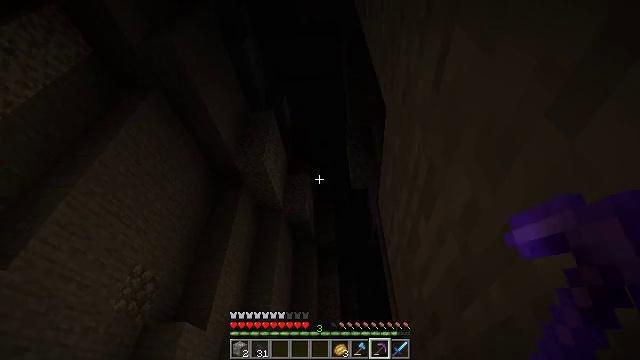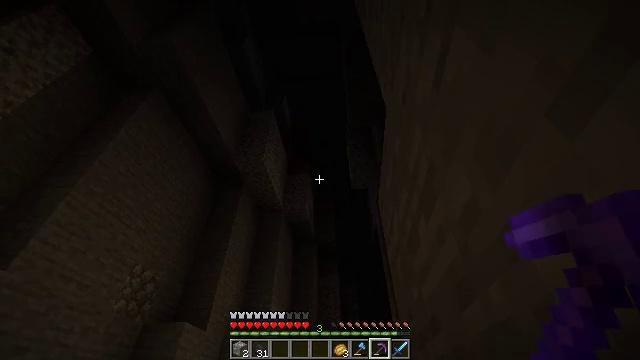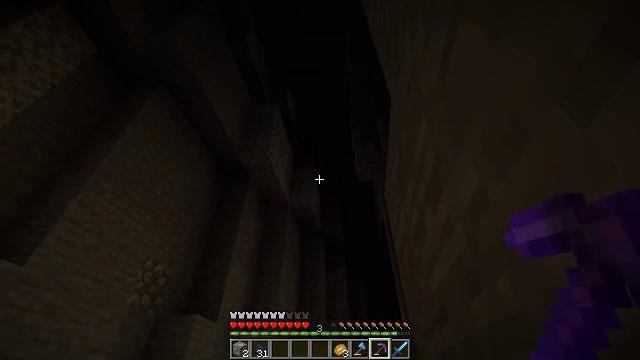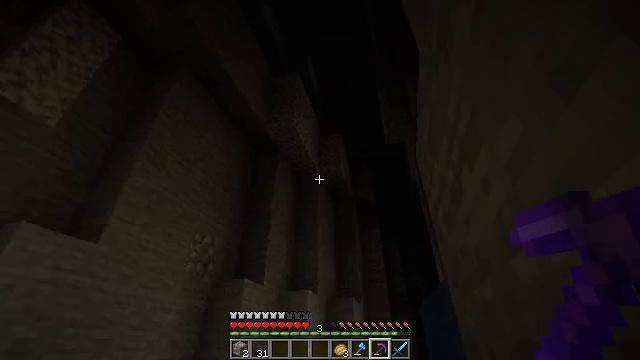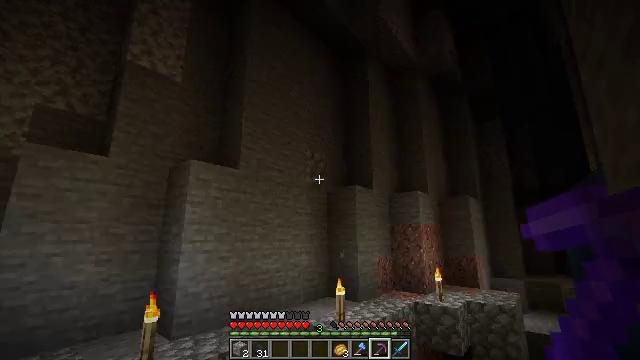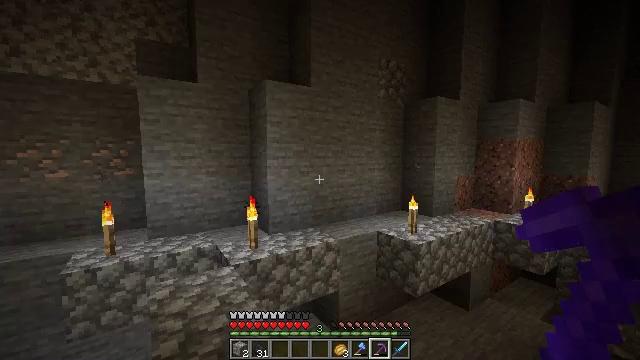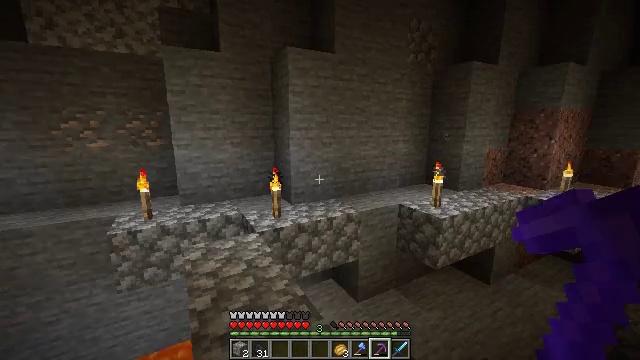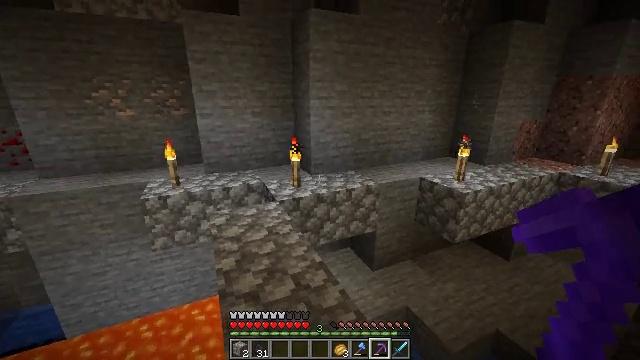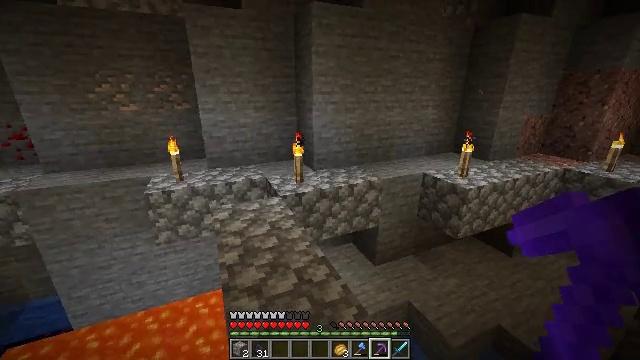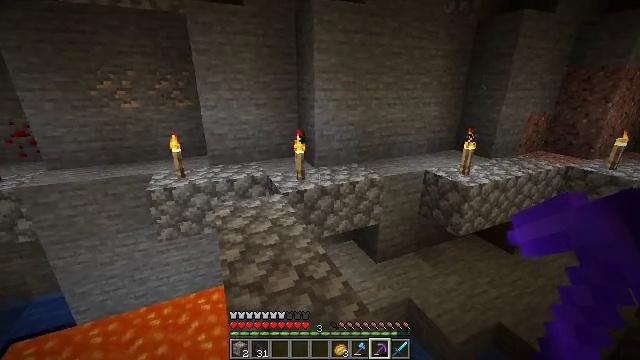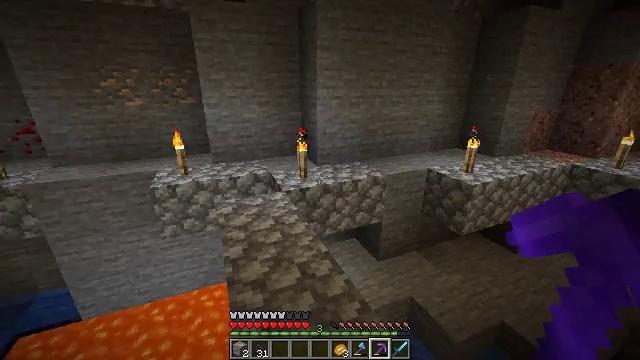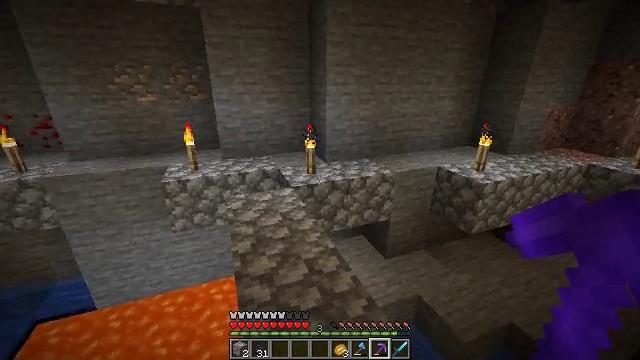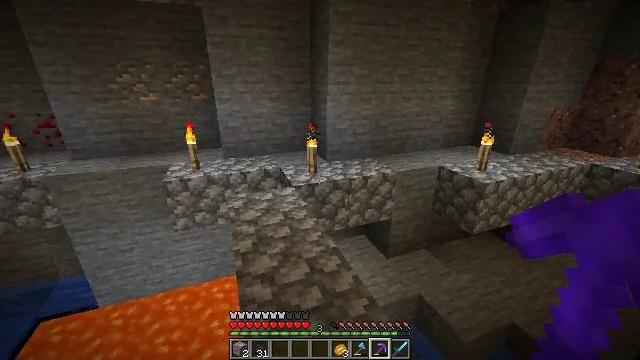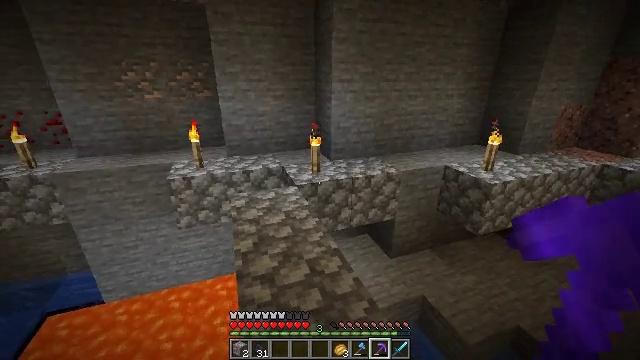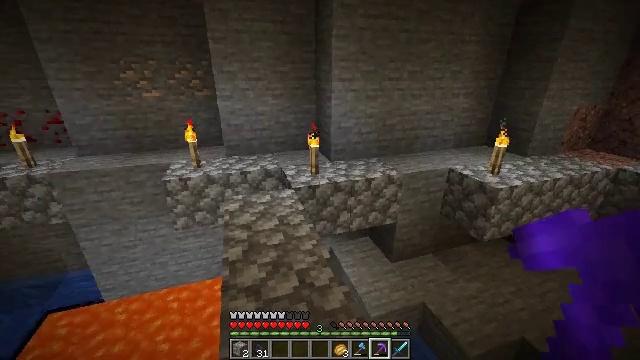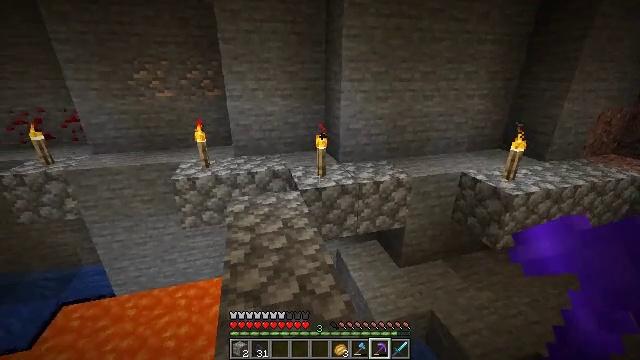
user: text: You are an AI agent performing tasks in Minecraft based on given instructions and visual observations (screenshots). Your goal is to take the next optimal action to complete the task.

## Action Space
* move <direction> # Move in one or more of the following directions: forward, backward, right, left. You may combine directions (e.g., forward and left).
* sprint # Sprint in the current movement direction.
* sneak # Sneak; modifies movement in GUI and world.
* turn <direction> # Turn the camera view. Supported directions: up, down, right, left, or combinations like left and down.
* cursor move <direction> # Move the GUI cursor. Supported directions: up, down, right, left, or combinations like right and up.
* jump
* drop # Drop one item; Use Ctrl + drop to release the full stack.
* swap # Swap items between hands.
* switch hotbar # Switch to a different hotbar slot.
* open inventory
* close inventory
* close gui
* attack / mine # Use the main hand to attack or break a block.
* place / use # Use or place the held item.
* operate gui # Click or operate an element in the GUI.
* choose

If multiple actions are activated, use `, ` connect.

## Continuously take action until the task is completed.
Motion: motion action
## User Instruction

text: Mine cobblestone to craft tools and furnaces.
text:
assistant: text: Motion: no_op
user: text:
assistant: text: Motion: turn left and down
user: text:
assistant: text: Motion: turn left and down
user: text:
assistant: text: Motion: turn left and down
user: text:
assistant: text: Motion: turn left and down
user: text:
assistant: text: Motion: turn left and down
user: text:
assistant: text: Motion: turn left and down
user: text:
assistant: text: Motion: turn down
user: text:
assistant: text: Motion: no_op
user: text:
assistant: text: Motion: no_op
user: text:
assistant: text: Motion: turn left
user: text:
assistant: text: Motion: no_op
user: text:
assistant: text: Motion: move forward and move right, turn left
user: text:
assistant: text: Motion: move forward and move right, turn left
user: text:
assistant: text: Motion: move forward and move right, turn left
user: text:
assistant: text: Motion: move forward and move right, turn left
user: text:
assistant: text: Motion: move forward, turn left
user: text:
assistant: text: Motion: move forward, turn left
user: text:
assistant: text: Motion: move forward, turn left
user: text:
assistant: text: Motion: move forward, turn left
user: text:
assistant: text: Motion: move forward
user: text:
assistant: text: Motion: move forward
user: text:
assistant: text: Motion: move forward
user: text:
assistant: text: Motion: move forward
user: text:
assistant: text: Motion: move forward
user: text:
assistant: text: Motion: move forward
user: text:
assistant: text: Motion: move forward, turn right
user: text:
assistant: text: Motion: move forward
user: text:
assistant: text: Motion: move forward
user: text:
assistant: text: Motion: turn right